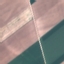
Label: AnnualCrop